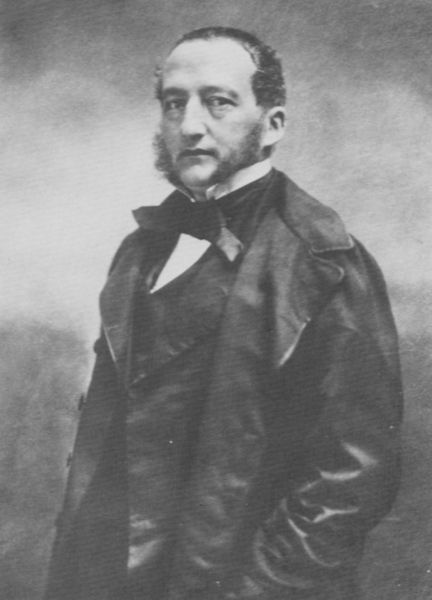
Titel: Sigismund Thalberg (1812–1871), Pianist und Komponist
Künstler: Atelier Nadar
Schlagwörter: white, arm, black, collar, dark, face, formal, gray, hair, nose, old, portrait, sleeve, picture, cloud, man, background, ear, head, eyes, male, suit, black and white, gaze, chin, coat, mouth, wrinkles, buttons, beard, cravat, jacket, photo, tie, arms, pose, vest, bald, pocket, pockets, eye, chest, lips, long, shoulders, stare, cheek, lapel, still, forehead, shirt, standing, bow, photograph, photographie, bowtie, schwarzweiss, sleeves, sideburns, leather, wrinkle, overcoat, curly hair, brows, blad, curly, tied, lapels, short hair, facial hair, hairline, formal dress, dar, muttonchops, attire, stoic, photogrpah, arthur, connan, muttonchop, side eye, photopgraph, man in coat, studio photography